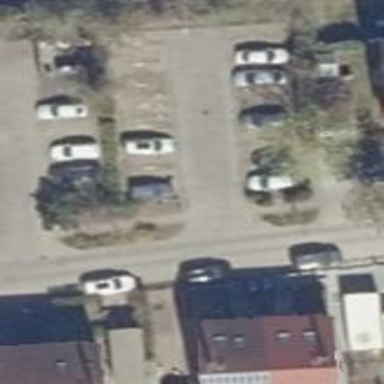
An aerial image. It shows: Street-side parking area.